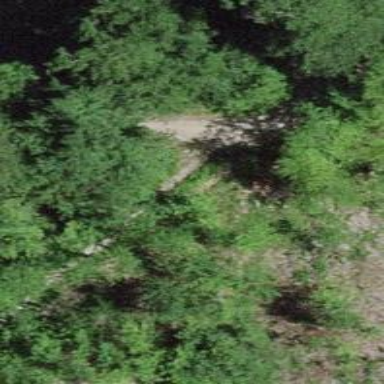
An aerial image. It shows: Path with fine gravel surface.